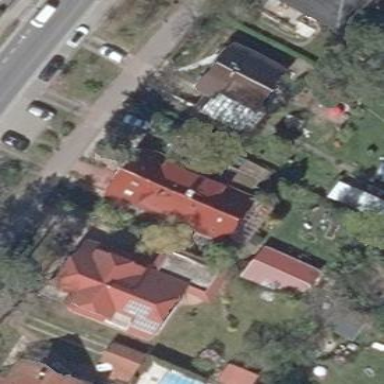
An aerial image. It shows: Simple and straightforward house.